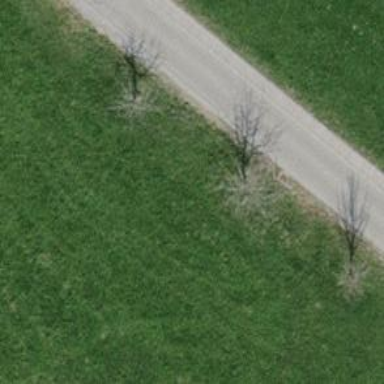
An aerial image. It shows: Agricultural area with broadleaved deciduous trees.